Question: These days I am trying to design architecture of a new MMORPG mobile game for my company. This game is similar to Mafia Wars, iMobsters, or RISK. Basic idea is to prepare an army to battle your opponents (online users).
Although I have previously worked on multiple mobile apps but this is something new to me. After a lot of struggle, I have come up with an architecture which is illustrated with the help of a high-level flow diagram:

We have decided to go with client-server model. There will be a centralized database on server. Each client will have its own local database which will remain in sync with server. This database acts as a cache for storing things that do not change frequently e.g. maps, products, inventory etc.
With this model in place, I am not sure how to tackle following issues:
- - - - -
I am not sure if this is an efficient solution and how it will scale. I would really appreciate if people who have already worked on such apps can share their experiences which might help me to come up with something better. Thanks in advance.
Client-side is implemented in C++ game engine called marmalade. This is a cross platform game engine which means you can run your app on all major mobile OS. We certainly can achieve threading and which is also illustrated in my flow diagram. I am planning to use MySQL for server and SQLite for client.
This is not a turn based game so there is not much interaction with other players. Server will provide a list of online players and you can battle them by clicking battle button and after some animation, result will be announced.
For database synchronization I have two solutions in mind:
1. Store timestamp for each record. Also keep track of when local DB was last updated. When synchronizing, only select those rows that have a greater timestamp and send to local DB. Keep a isDeleted flag for deleted rows so every deletion simply behaves as an update. But I have serious doubts about performance as for every sync request we would have to scan the complete DB and look for updated rows.
2. Another technique might be to keep a log of each insertion or update that takes place against a user. When the client app asks for sync, go to this table and find out which rows of which table have been updated or inserted. Once these rows are successfully transferred to client remove this log. But then I think of what happens if a user uses another device. According to logs table all updates have been transferred for that user but actually that was done on another device. So we might have to keep track of device also. Implementing this technique is more time consuming but not sure if it out performs the first one.
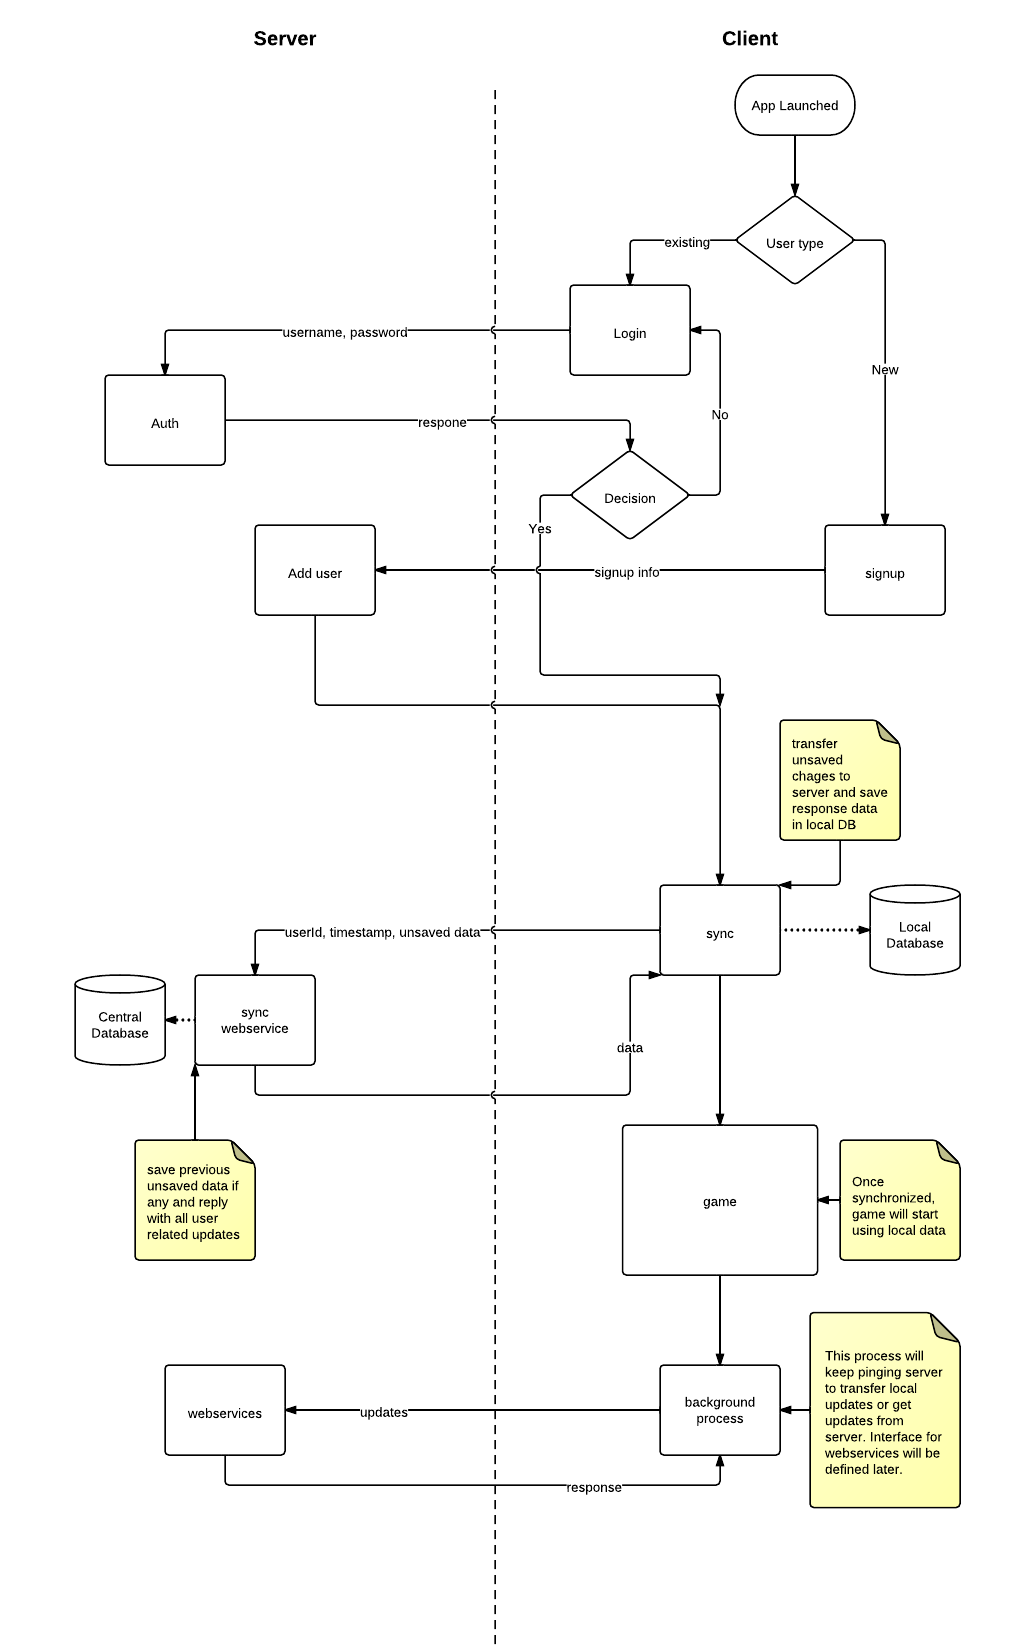
Answer: I see two potential problem hidden in the fact that you store all the state on the client, and then update the state on the server using a background thread.
- How can the server validate the data being posted? If someone hacked your application, they could modify the code so whenever they swing their sword (or whatever they do in your game), it is always a hit. Doing that in a single player game is not that big a deal, but doing that in an MMORPG can ruin the experience for everyone else. So the server should validate every update of data - or even better, the server should be in charge of every business rule. So when you swing your sword against an opponent, that should be a server call, and the server returns whether or not it is a hit, and how many hit points the opponent lost.- What about interaction with other players (since you say it is an MMORP, there will be interaction with other players)? Since you say that you update the server, and get updates in a background thread, interaction will be sluggish. When you communicate with another character you have first wait for you background thread to sync data, but you also have to wait on the background thread of the other player to sync data.